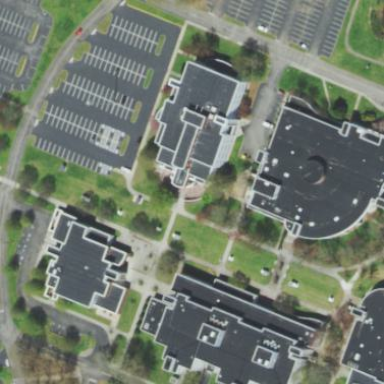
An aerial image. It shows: College building.